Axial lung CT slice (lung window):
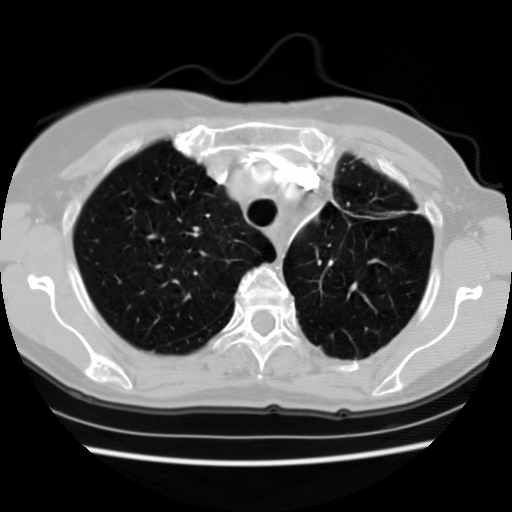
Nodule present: no